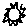
Label: sun